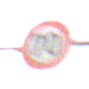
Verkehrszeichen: Geschwindigkeit70
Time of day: MorningAfternoon
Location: Outdoor (Nature)
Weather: Overcast
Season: NotSpecified
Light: Natural